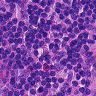
Metastatic tissue present: no